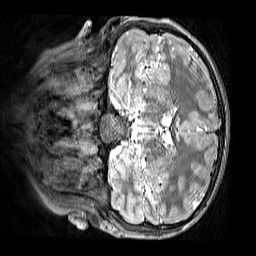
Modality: T2w
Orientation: coronal
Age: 10
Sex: male
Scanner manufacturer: siemens
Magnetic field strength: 3 T
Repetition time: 3.2 s
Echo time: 0.408 s